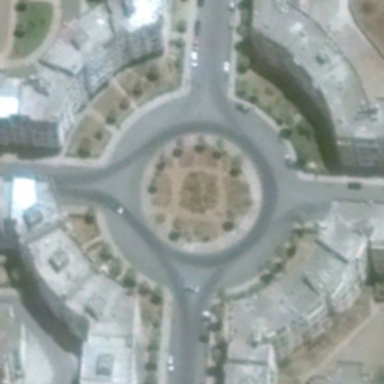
Four large buildings are around a square .